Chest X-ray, PA view. Patient: 29 years old, sex F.
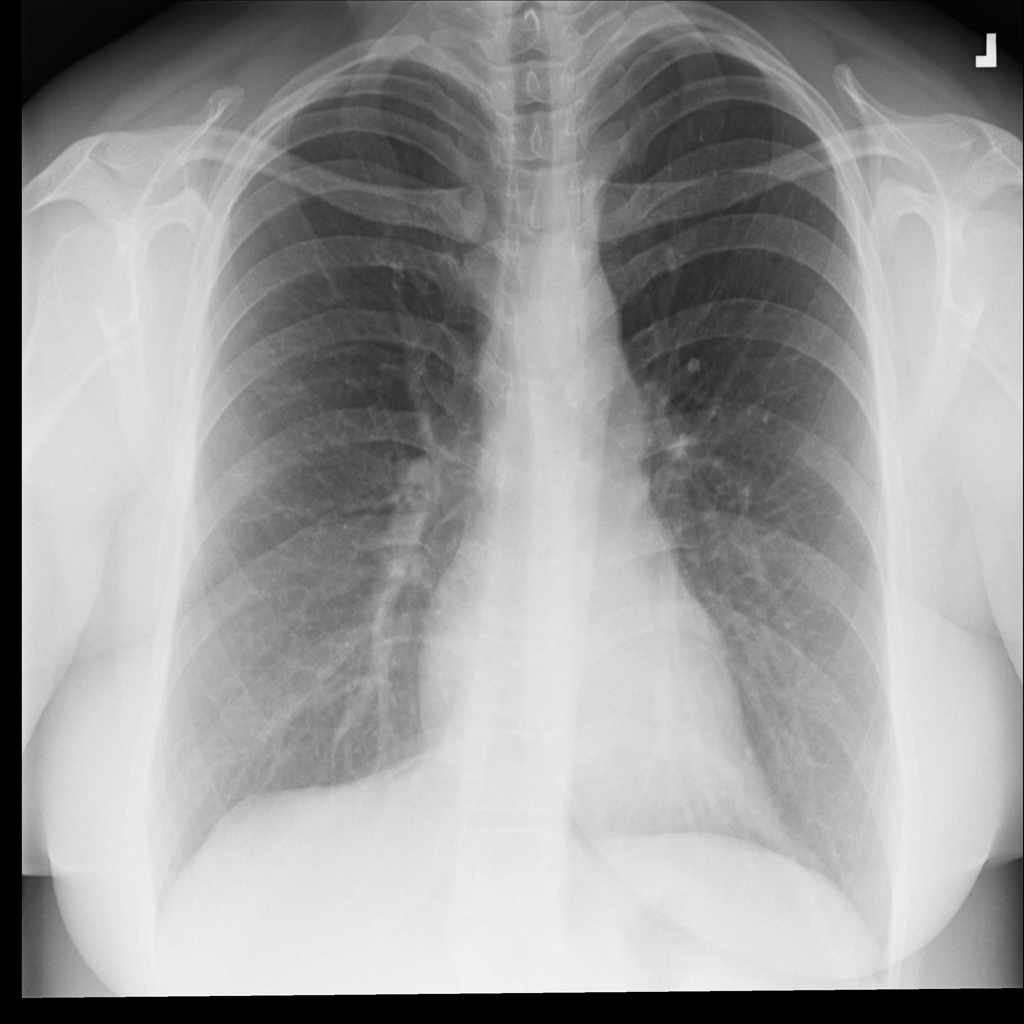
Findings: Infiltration